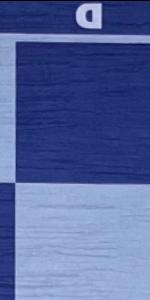
Label: Empty